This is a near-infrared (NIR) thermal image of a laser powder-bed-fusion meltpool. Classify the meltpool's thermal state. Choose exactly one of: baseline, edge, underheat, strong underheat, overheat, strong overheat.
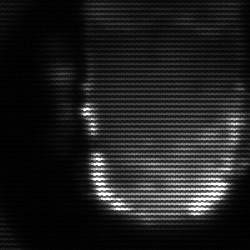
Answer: baseline